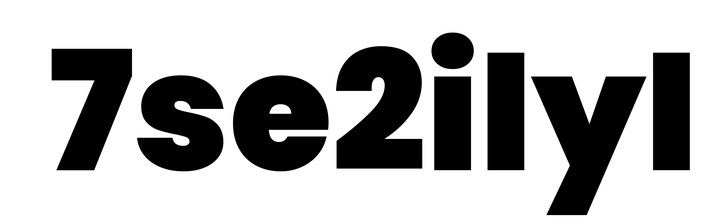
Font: Poppins-Black